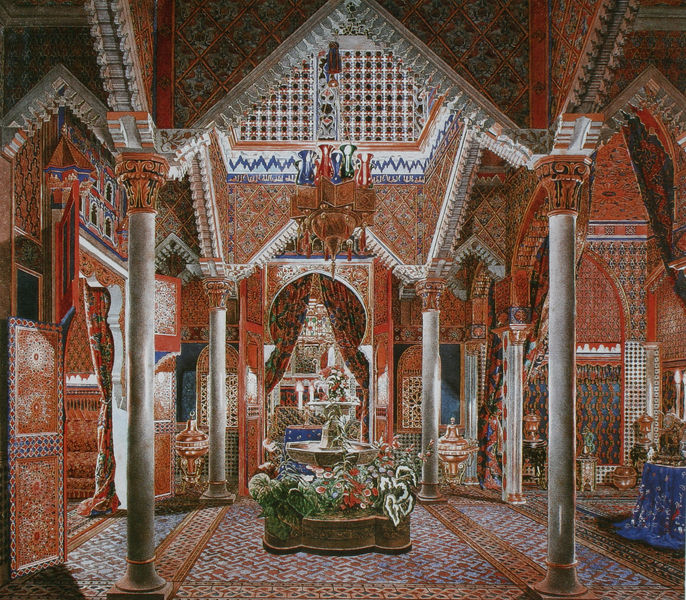
Titel: Innenansicht des Marokkanischen Hauses bei Linderhof
Künstler: Heinrich Breling
Schlagwörter: blau, blätter, gemälde, schatten, wasser, weiß, grün, blumen, bunt, holz, licht, lichter, marmor, orange, raum, skizze, säule, säulen, tisch, zimmer, gebäude, haus, rot, schloss, malerei, muster, ornament, teppich, wand, architektur, stein, innenraum, vorhang, gitter, boden, gold, interieur, reich, stoff, decke, innen, pflanzen, schön, brunnen, garten, krug, relief, bogen, saal, tapete, vorhänge, detail, dekor, ornamente, verzierung, leuchter, lüster, bemalt, bögen, wände, penis, gefäß, durchblick, moschee, orient, orientalisch, palast, detailliert, fliesen, mosaik, entwurf, kapitelle, kapitell, verziert, arabisch, harem, krüge, baldachin, tempel, pavillon, teppicht, prunk, islam, verziehrt, maßwerk, prunkvoll, wandschirm, indisch, hufeisenbogen, horror vacui, detailreich, verzehrt, buddha, hufeisenform, pflanen, eppich